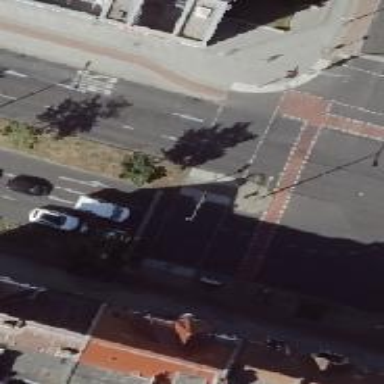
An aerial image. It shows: Road with traffic signals for signaling.